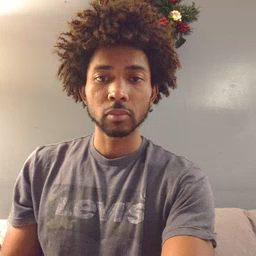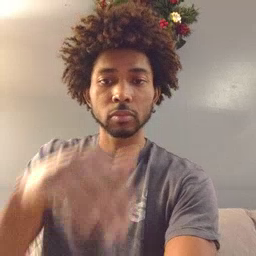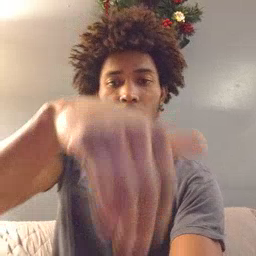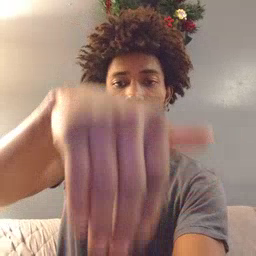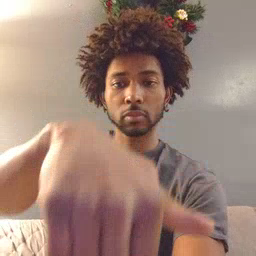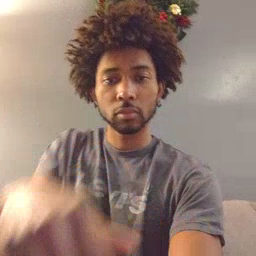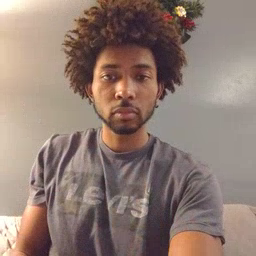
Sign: night